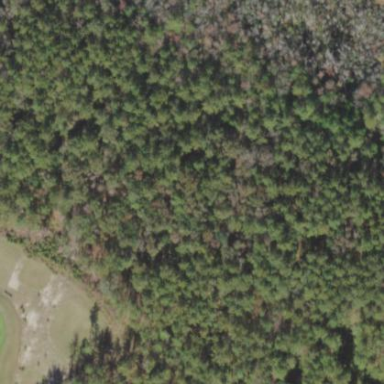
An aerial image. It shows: Mixed woodland with various types of leaves.